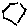
Label: hexagon